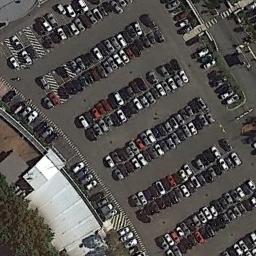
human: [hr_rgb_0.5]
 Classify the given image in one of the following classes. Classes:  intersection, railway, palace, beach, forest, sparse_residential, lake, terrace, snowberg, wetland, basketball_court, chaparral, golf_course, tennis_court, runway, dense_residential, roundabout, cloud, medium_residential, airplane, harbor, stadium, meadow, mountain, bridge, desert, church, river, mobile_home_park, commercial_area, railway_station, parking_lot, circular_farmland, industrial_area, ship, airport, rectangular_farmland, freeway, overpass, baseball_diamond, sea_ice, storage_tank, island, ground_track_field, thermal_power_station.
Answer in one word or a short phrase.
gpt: parking_lot